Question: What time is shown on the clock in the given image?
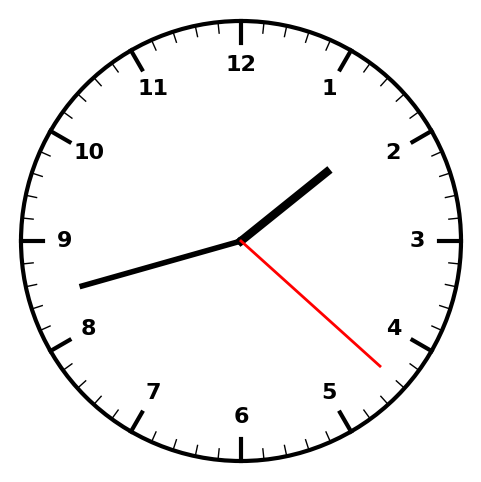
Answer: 01:42:22